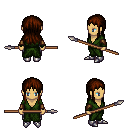
a pixel art fantasy rpg character, female body template, human, tanned skin, green robe, metal pants, brown unkempt hairstyle, cloth bracers, metal boots, spear, four views (front, back, left, right), 2x2 character sprite sheet, small pixel art, hard edges, no anti-aliasing